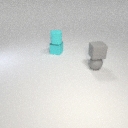
small gray rubber cube in front of small cyan rubber cylinder